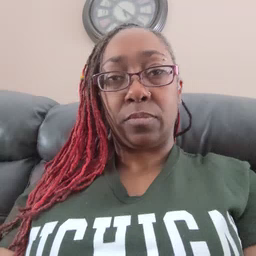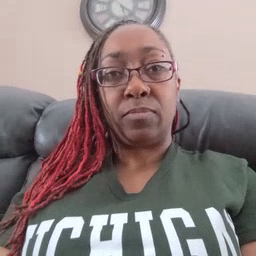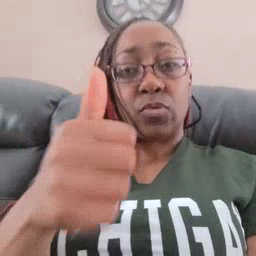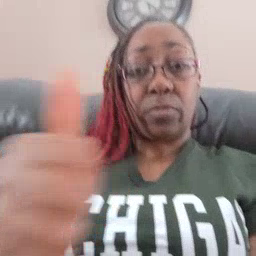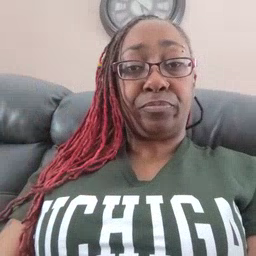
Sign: yourself